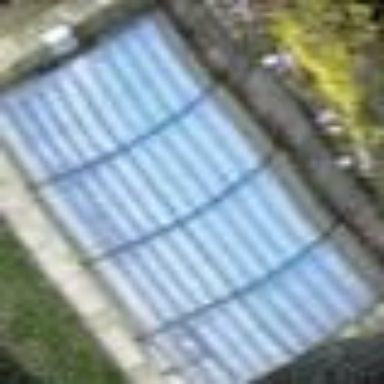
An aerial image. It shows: Outdoor swimming pool in leisure land area. The swimming pool is for personal use.